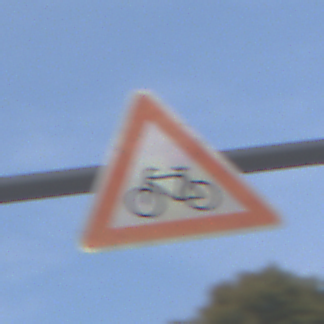
Verkehrszeichen: RadverkehrRechts
Umgebung: Outdoor, Nature
Tageszeit: SunriseSunset
Wetter: PartlyCloudy
Licht: Natural
Jahreszeit: NotSpecified
Kontrast: MediumContrast